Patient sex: M
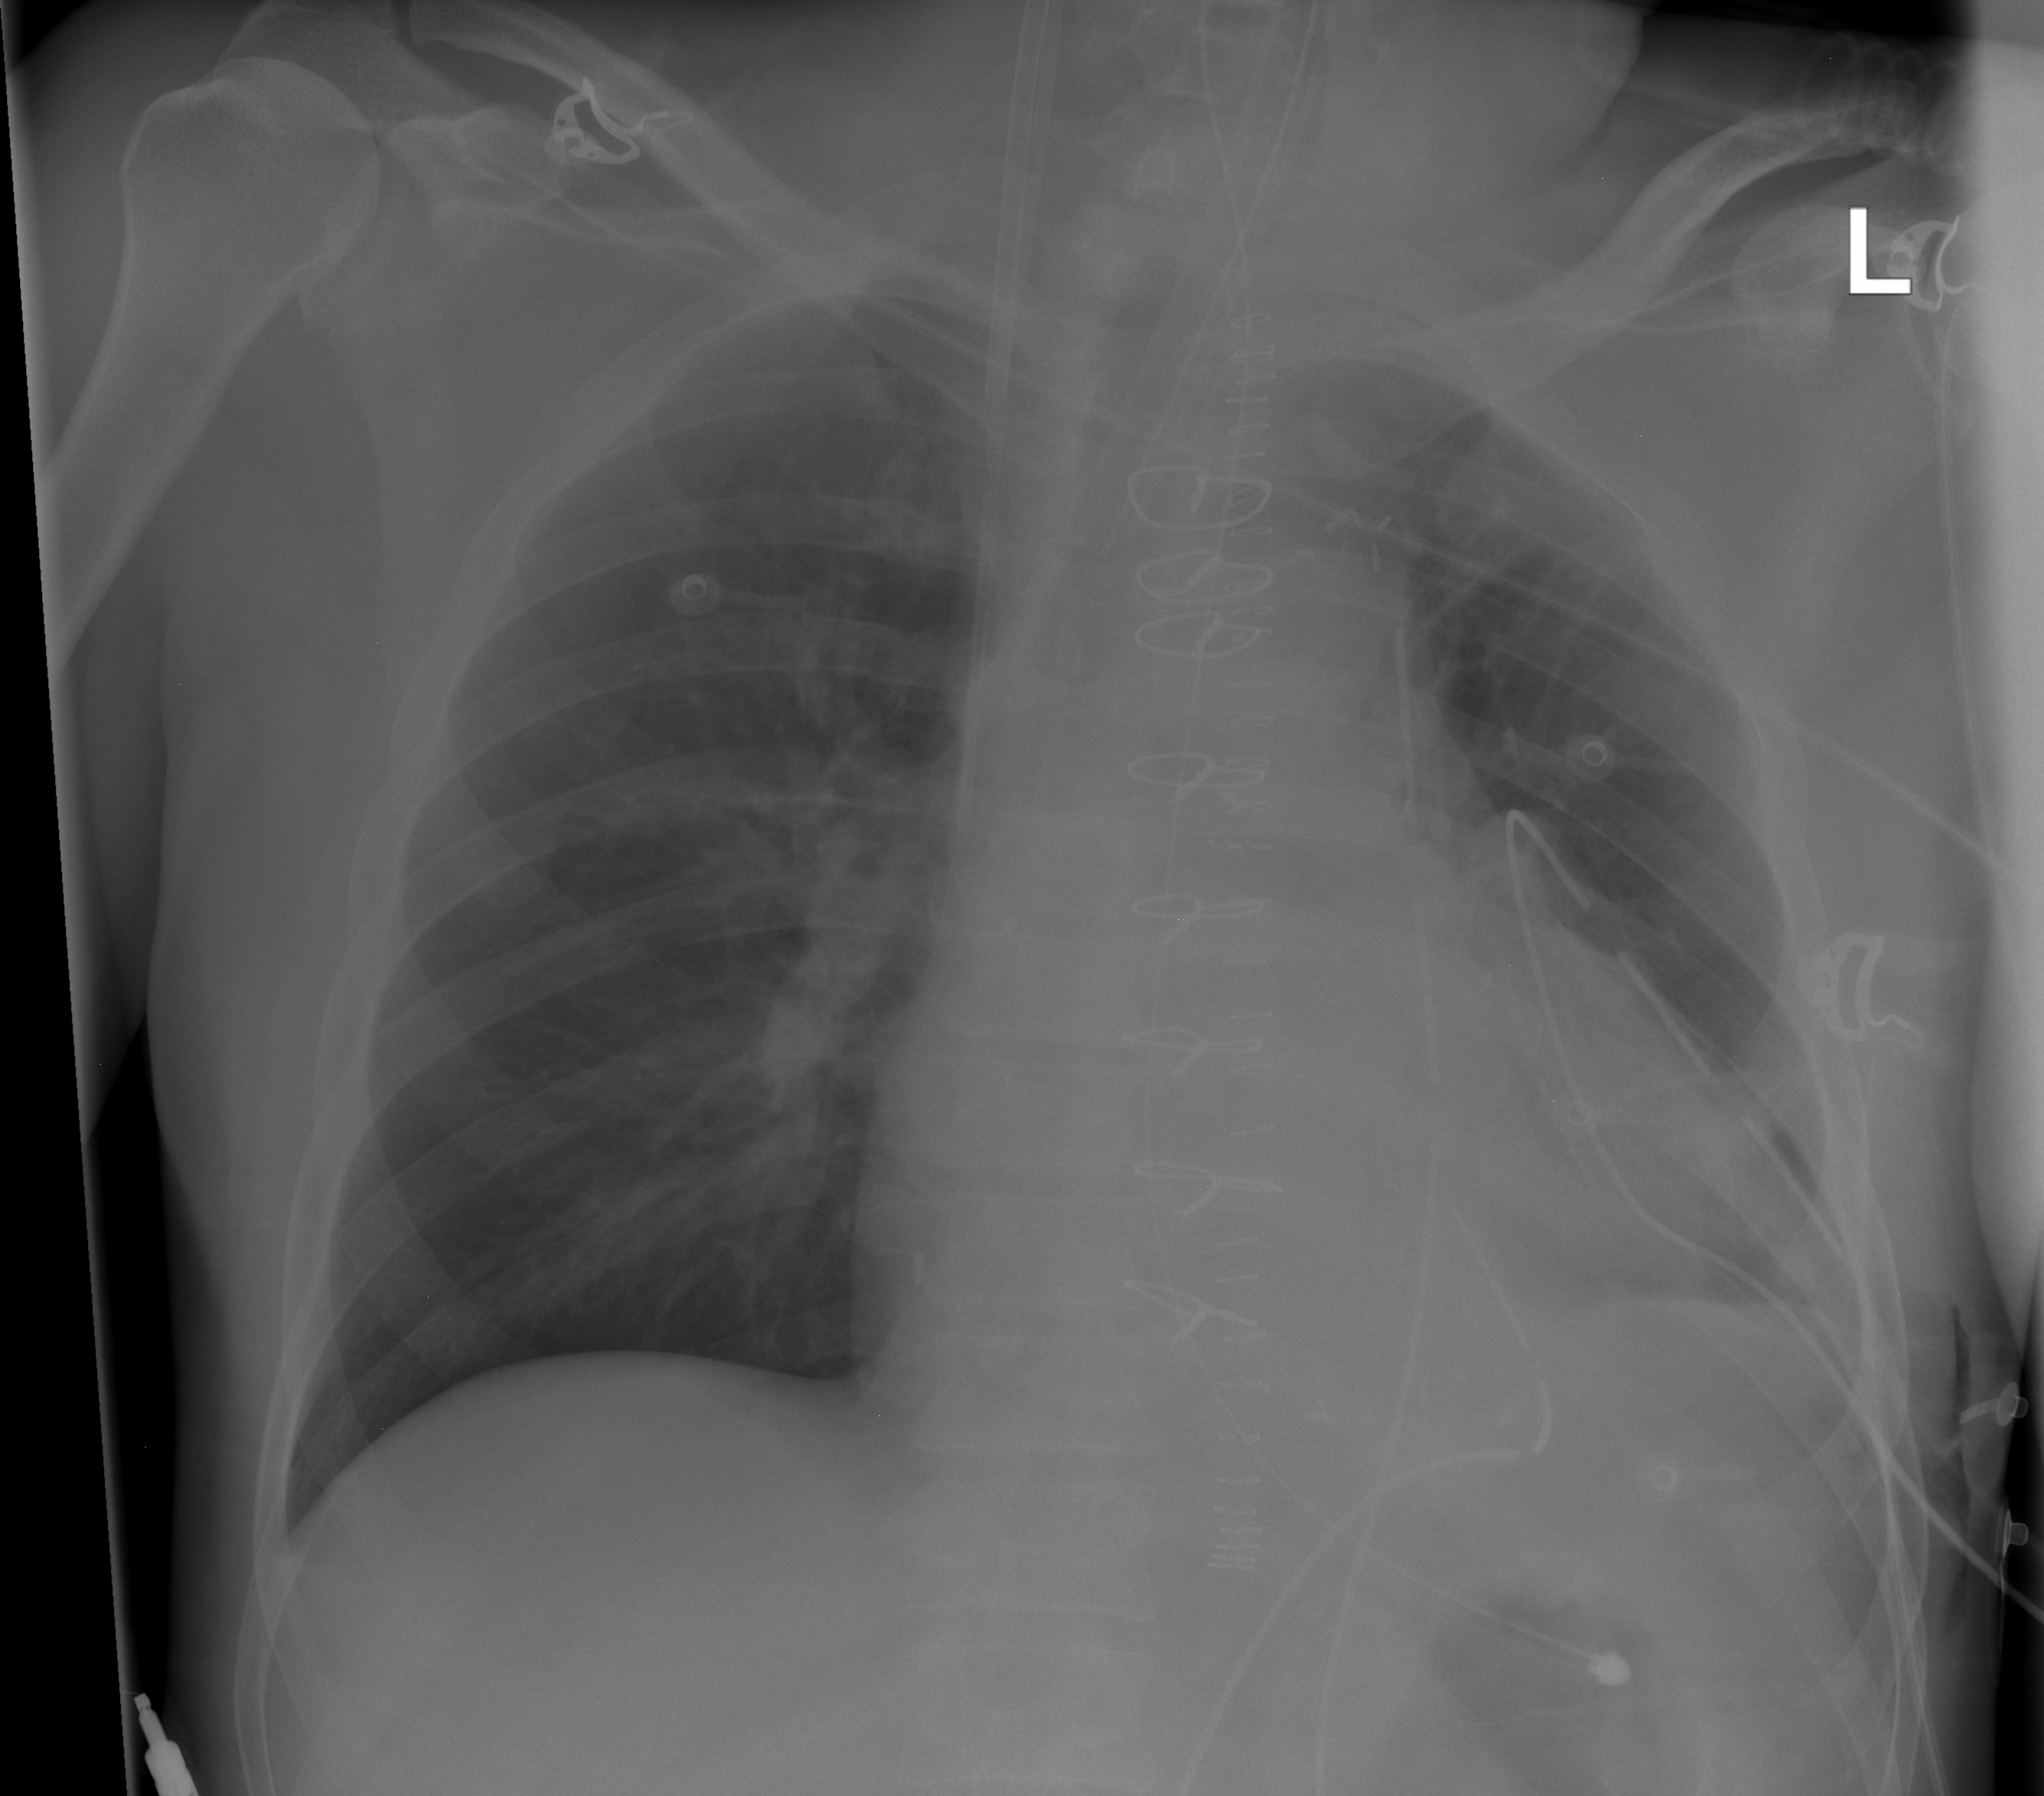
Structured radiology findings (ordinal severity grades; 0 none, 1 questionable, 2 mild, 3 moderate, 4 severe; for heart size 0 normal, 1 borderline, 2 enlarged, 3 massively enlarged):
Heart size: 1
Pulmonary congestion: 0
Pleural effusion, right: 0
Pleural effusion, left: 1
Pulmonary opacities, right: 0
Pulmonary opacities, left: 0
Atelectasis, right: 0
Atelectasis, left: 1